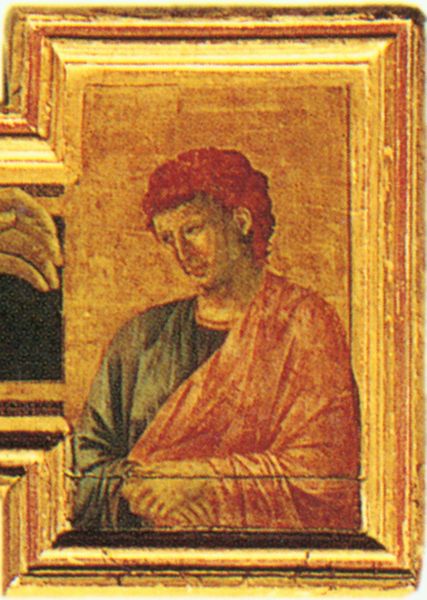
Titel: Kruzifix
Künstler: Giotto di Bondone
Standort: Florenz, S. Maria Novella (EU - I - Toskana)
Schlagwörter: blau, hand, kopf, mann, umhang, ausschnitt, finger, hell, hintergrund, holz, nase, ohr, orange, blick, rot, tuch, hemd, arm, augen, bibel, falten, gesicht, kragen, rahmen, hände, portrait, porträt, öl, kirche, gewand, gold, haare, mantel, locken, sprung, gefaltet, detail, foto, kreuz, links, altar, andächtig, jüngling, rote haare, halbprofil, jesus, toga, andacht, kruzifix, heiliger, heilig, turban, lockenkopf, ikone, apostel, mittelarlter, keuz, kreuz#gruzifix